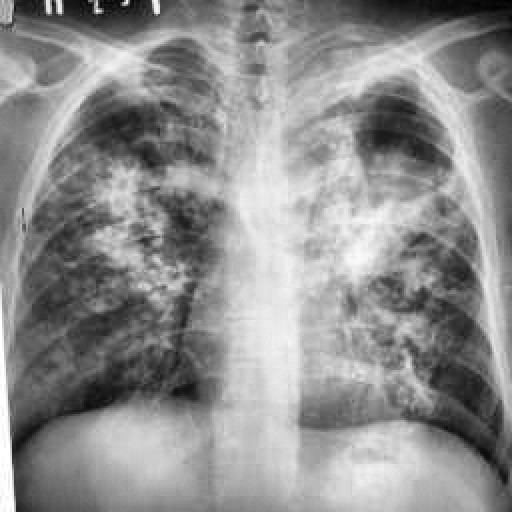
Finding: TUBERCULOSIS